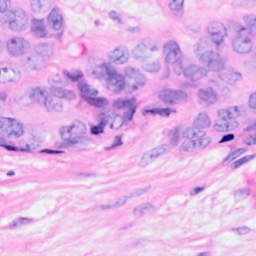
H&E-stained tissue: Breast